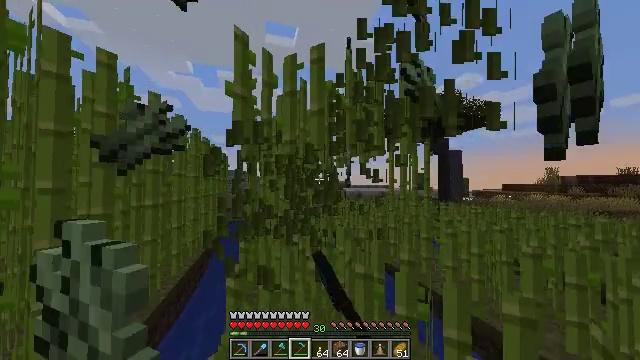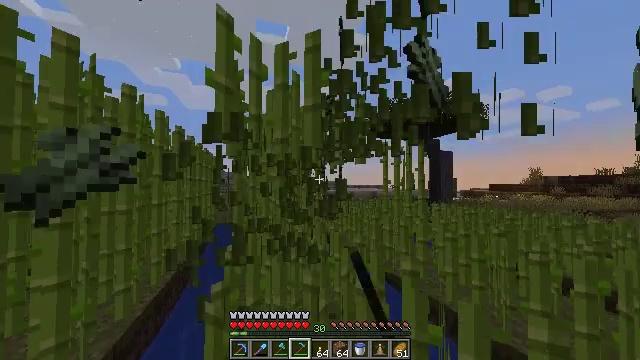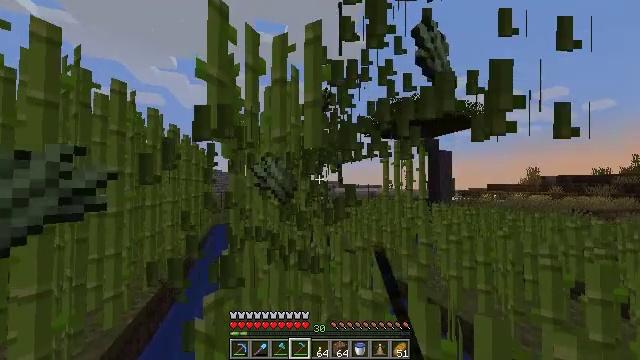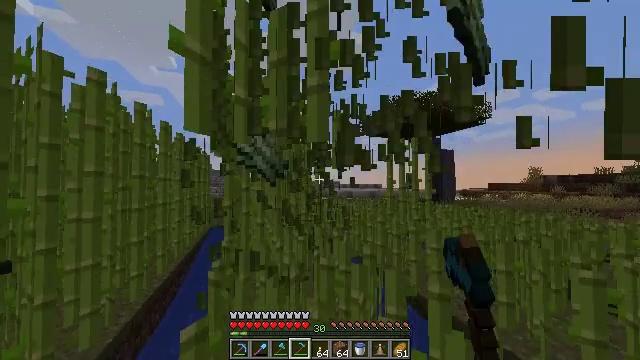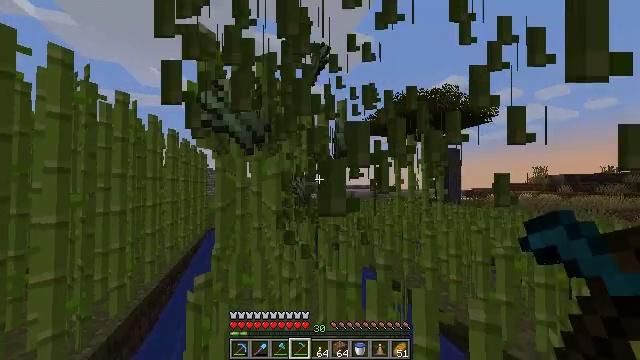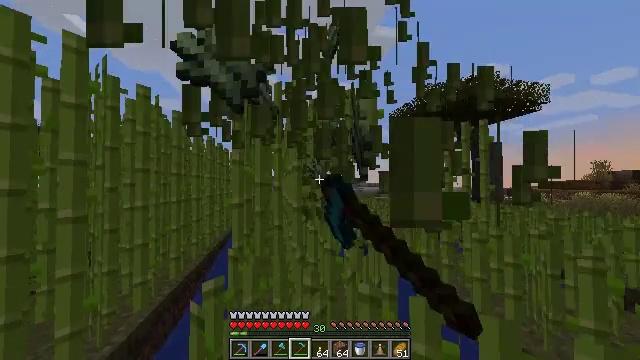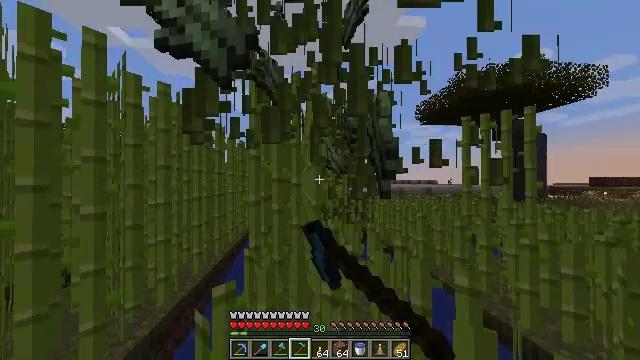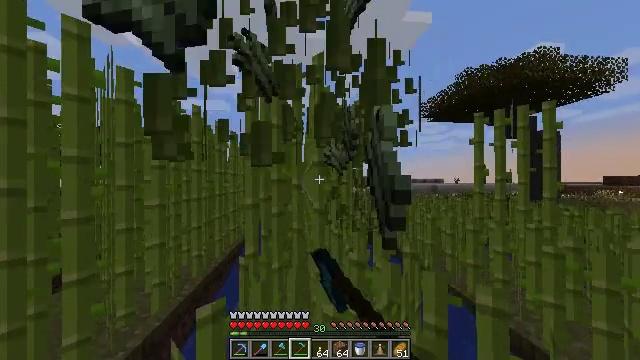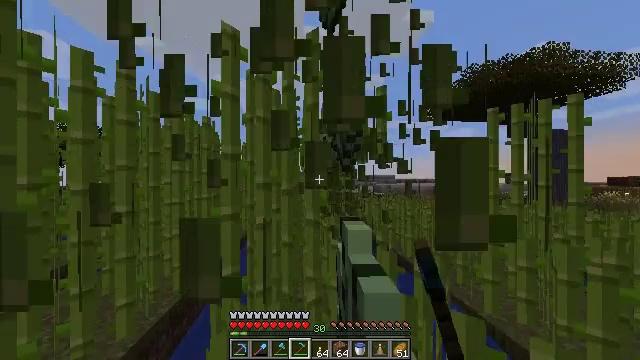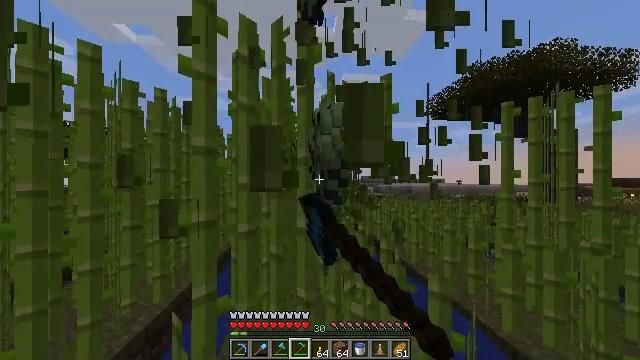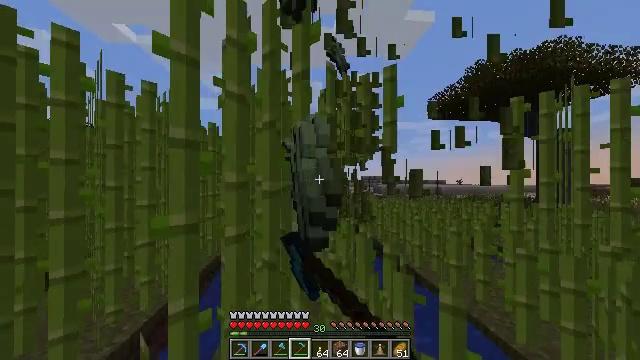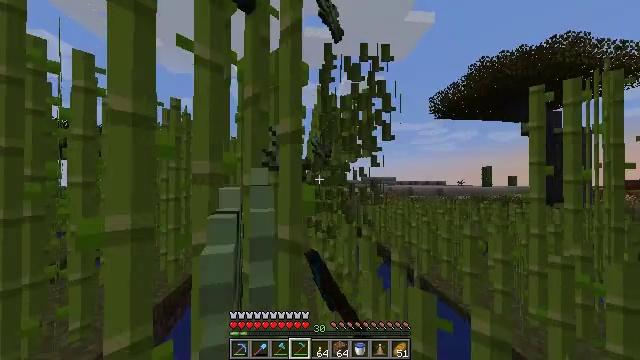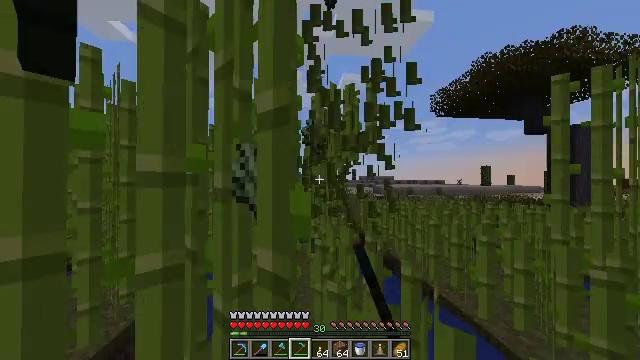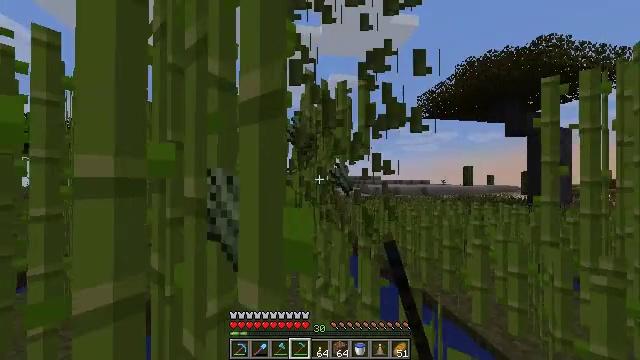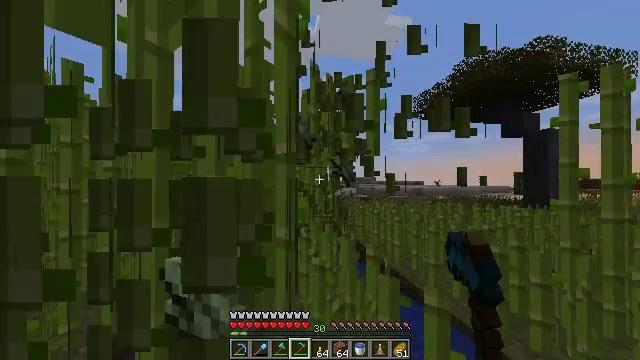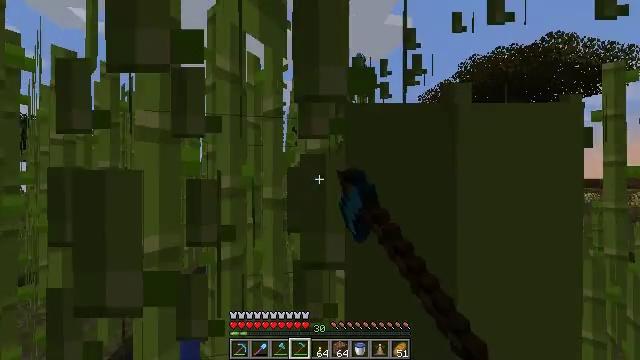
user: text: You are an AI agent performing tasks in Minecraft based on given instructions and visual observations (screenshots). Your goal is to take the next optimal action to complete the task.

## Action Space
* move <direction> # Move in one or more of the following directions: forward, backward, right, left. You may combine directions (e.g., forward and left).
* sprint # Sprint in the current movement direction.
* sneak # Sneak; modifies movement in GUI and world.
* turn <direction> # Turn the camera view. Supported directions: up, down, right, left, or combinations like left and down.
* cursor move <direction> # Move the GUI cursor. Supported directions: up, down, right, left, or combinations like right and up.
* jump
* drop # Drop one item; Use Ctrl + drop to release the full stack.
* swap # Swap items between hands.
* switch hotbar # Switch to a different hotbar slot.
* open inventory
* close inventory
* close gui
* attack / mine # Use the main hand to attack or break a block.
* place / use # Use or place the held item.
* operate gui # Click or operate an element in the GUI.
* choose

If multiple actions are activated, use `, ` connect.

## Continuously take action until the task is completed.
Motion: motion action
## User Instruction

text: Collect sugar cane near water sources.
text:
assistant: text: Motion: move forward, sprint, turn right, attack / mine
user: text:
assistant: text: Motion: move forward, sprint, attack / mine
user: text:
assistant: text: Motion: move forward, sprint, attack / mine
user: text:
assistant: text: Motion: move forward, sprint, attack / mine
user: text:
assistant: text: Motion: move forward, sprint, turn left, attack / mine
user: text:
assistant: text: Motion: move forward, sprint, turn left, attack / mine
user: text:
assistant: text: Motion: move forward, sprint, turn left, attack / mine
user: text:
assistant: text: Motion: move forward, sprint, attack / mine
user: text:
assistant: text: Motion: move forward, sprint, attack / mine
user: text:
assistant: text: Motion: move forward, sprint, attack / mine
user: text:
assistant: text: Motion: move forward, sprint, attack / mine
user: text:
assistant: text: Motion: move forward, sprint, attack / mine
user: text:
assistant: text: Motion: move forward and move left, sprint, turn right, attack / mine
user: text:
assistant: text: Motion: move forward and move left, sprint, turn right, attack / mine
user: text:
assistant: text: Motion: move forward and move left, sprint, attack / mine
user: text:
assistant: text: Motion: move forward and move left, sprint, turn left, attack / mine
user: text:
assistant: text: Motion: move forward, sprint, turn left, attack / mine
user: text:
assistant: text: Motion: move forward, sprint, attack / mine
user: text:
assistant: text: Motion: move forward, sprint, attack / mine
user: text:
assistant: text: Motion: move forward, sprint, turn right, attack / mine
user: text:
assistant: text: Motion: move forward, sprint, turn right and up, attack / mine
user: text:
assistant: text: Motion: move forward, sprint, turn right, attack / mine
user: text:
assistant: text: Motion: move forward, sprint, attack / mine
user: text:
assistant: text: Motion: move forward, sprint, attack / mine
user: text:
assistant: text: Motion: move forward, sprint, attack / mine
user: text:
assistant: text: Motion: move forward, sprint, turn left, attack / mine
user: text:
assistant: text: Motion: move forward, sprint, turn left, attack / mine
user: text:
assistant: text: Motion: move forward, sprint, attack / mine
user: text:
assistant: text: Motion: move forward, sprint, attack / mine
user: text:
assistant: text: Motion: move forward, sprint, attack / mine